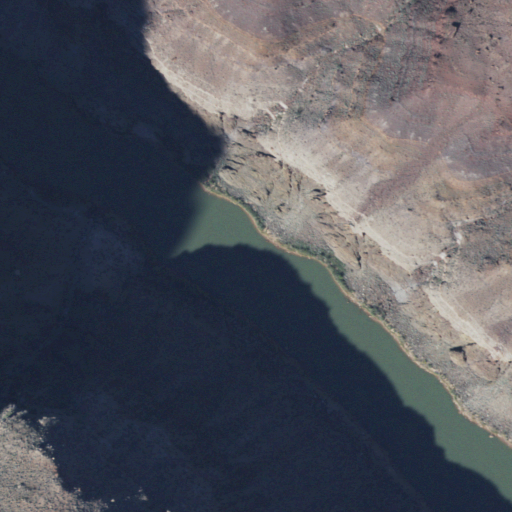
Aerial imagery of valley in Arizona named Middle Granite Gorge containing shrub, open water, and grassland